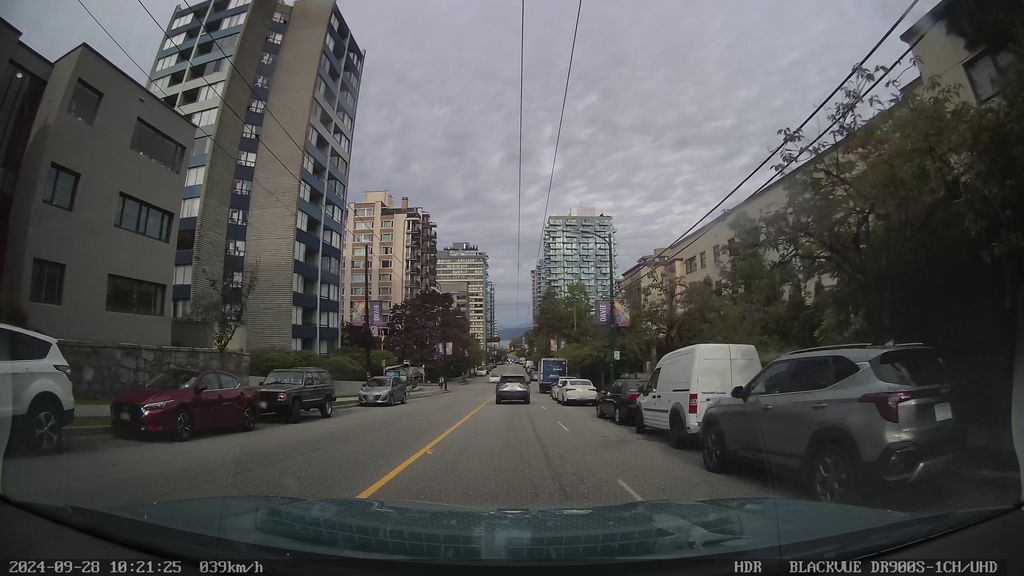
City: vancouver